Interaction volume radius: 10 \u00c5
Interaction volume height: 15 \u00c5
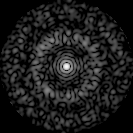
Disorder parameter: 0.8165